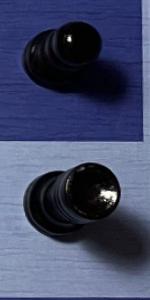
Label: Rook_Black